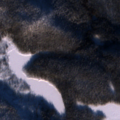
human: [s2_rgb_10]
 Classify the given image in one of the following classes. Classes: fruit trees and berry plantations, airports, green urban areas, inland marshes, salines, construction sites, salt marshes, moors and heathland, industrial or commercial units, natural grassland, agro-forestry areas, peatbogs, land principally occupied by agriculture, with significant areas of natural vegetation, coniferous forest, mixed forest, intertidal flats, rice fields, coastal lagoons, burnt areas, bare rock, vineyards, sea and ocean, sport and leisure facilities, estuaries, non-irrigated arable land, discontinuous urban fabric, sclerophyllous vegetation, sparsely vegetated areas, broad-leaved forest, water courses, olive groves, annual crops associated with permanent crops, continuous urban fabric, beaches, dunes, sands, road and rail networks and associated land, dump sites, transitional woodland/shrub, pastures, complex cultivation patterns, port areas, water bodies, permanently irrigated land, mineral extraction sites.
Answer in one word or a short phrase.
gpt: coniferous forest, transitional woodland/shrub